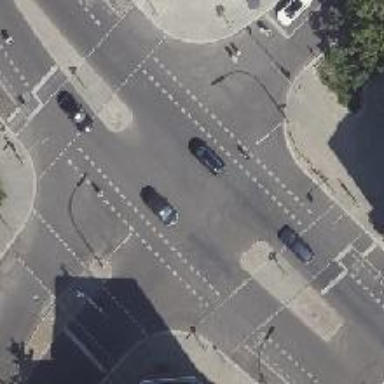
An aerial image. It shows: Junction.